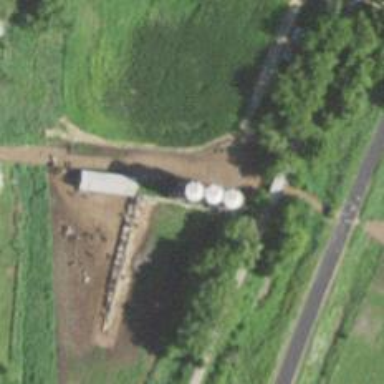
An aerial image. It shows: Silo.